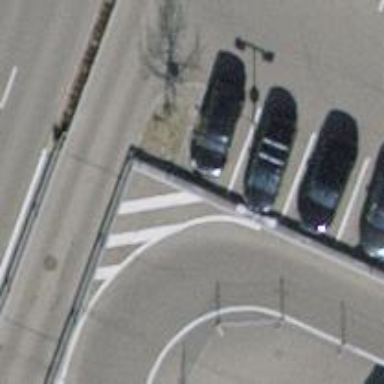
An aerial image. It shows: Guard rail.